Sex: M
Age: 70
Scanner: Avanto
Primary tumour origin: Ca Renis
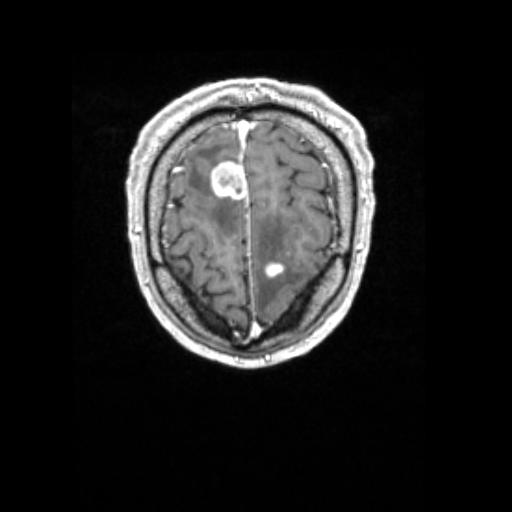
Segmented lesion volume (cc): 9.141
Number of lesion components: 2